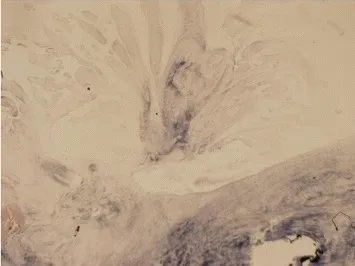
Verhoeff's elastic stain (original magnification x 20).
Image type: pathology (h&e)